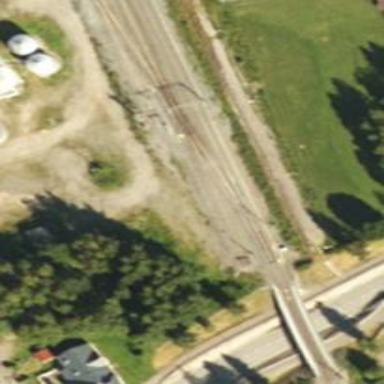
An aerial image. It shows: Railway with continuous electrified contact lines.